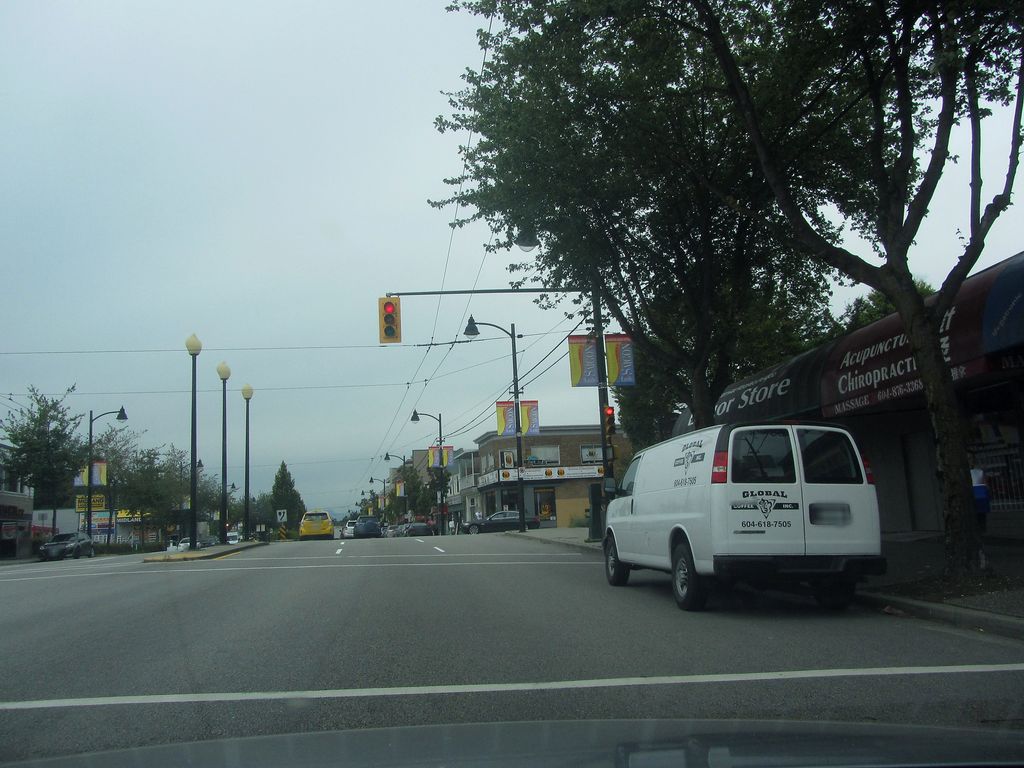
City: vancouver